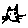
Label: cat